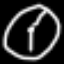
Label: clock